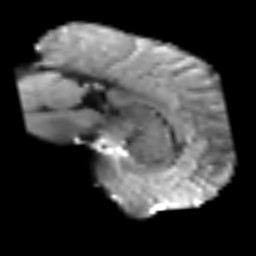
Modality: T2w
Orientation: sagittal
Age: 67
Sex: male
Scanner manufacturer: siemens
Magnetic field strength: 3 T
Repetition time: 3.2 s
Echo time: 0.081 s